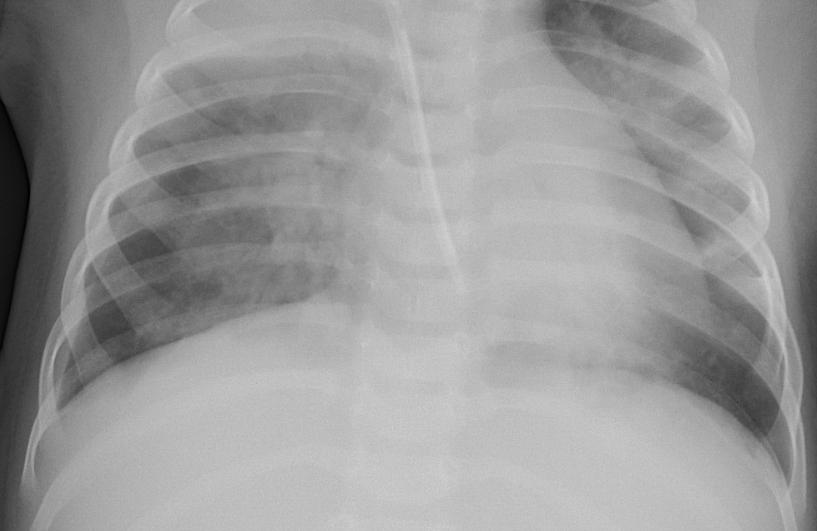
Diagnosis: PNEUMONIA